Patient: sex F, age 66
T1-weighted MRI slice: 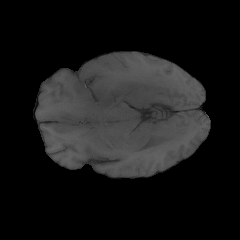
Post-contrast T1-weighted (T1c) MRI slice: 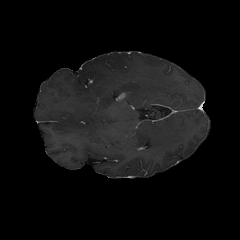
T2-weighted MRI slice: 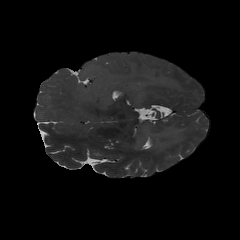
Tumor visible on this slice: yes
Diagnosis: Astrocytoma, IDH-wildtype
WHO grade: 2